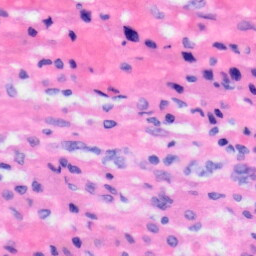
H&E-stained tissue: Liver